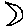
Label: moon